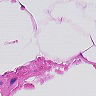
Metastatic tissue present: no